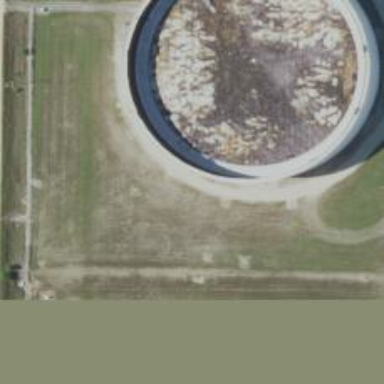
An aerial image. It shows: Storage tank created as man-made structure.